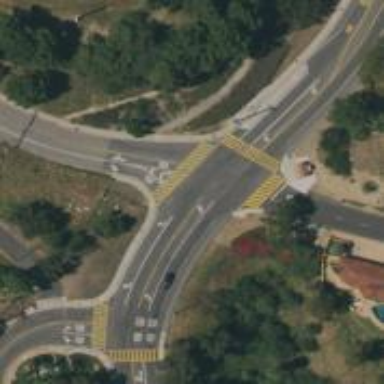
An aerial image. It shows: Solid stop line on the road.